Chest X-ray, PA view. Patient: 62 years old, sex F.
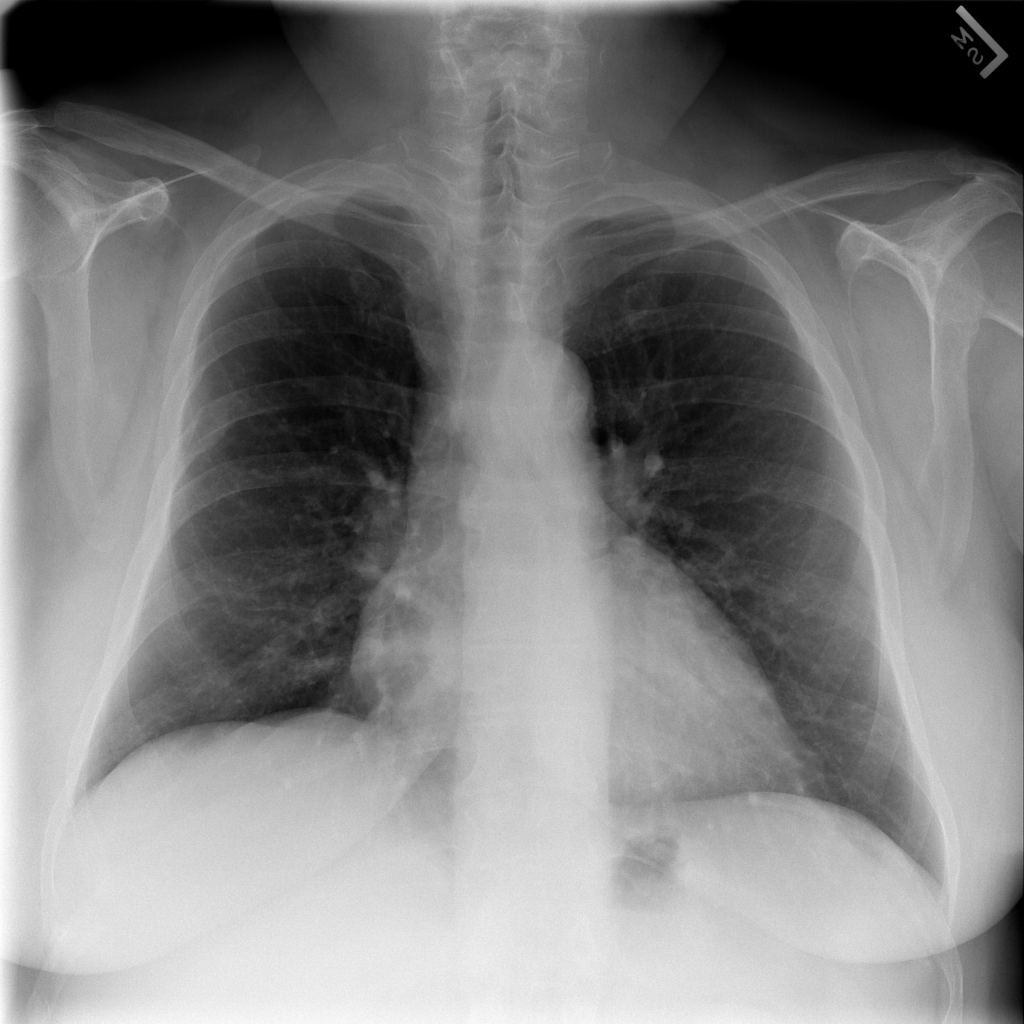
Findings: No Finding